Interaction volume radius: 5 \u00c5
Interaction volume height: 10 \u00c5
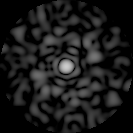
Disorder parameter: 0.8137